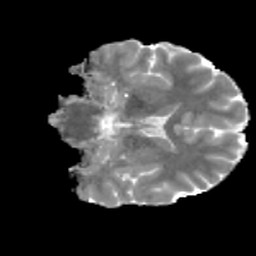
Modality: MD
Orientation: coronal
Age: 30
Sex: female
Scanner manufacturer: siemens
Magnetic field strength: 3 T
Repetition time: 3.5 s
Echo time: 0.086 s